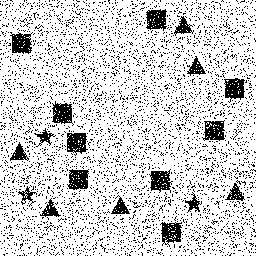
Squares: 9
Triangles: 6
Stars: 3
Total shapes: 18